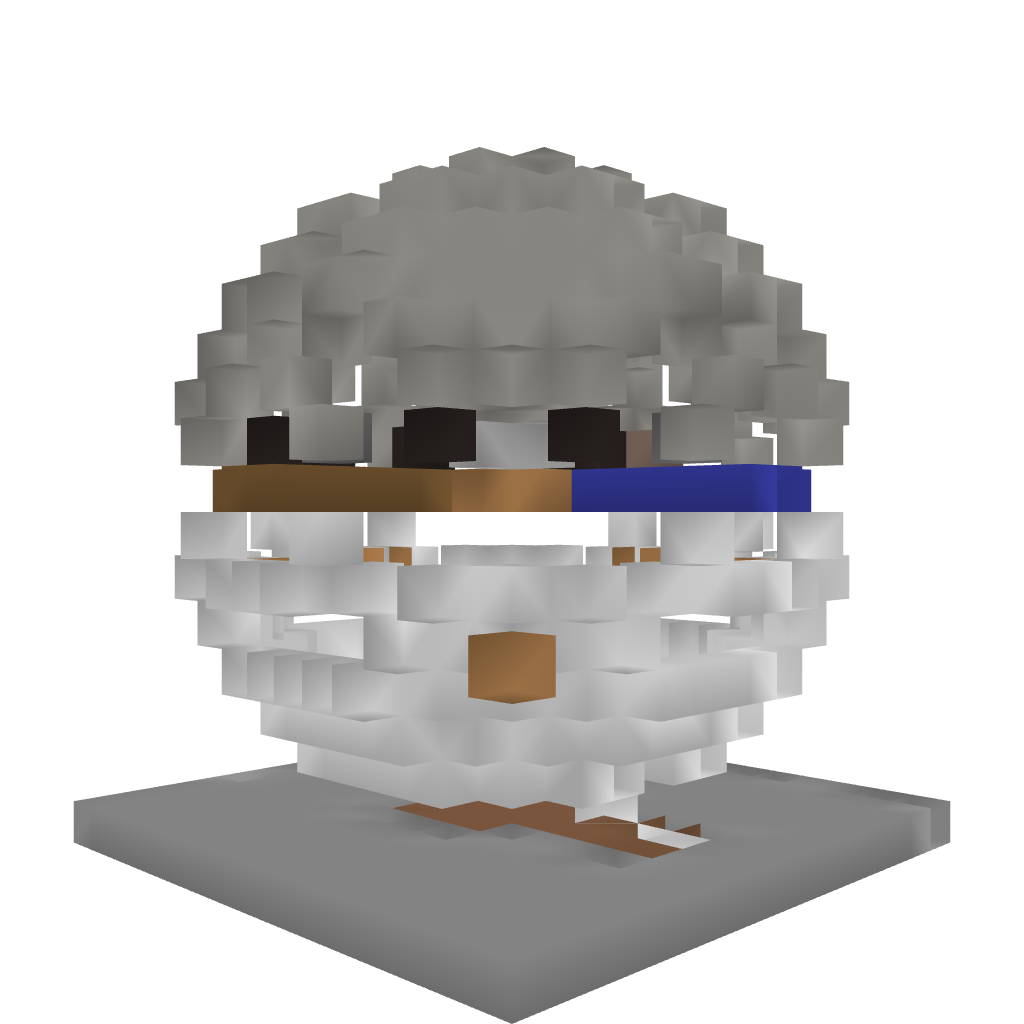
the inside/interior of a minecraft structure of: Sphere House